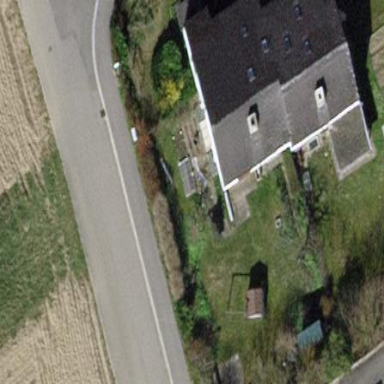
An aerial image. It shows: Semi-detached house with gabled roof.